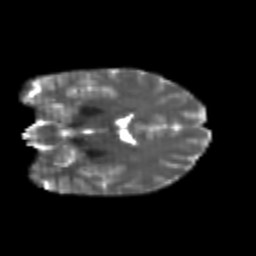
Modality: T2w
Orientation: coronal
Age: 26
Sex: female
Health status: healthy
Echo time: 0.074 s